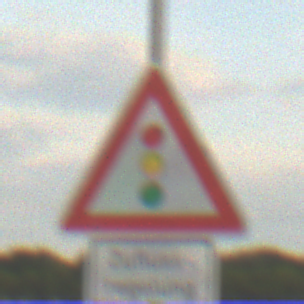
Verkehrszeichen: Lichtzeichenanlage
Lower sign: HinweisDurchVerbaleAngabe7
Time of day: SunriseSunset
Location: Outdoor (RoadRail)
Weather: PartlyCloudy
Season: NotSpecified
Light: Natural